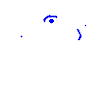
Particle: electron